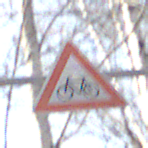
Verkehrszeichen: RadverkehrRechts
Umgebung: Outdoor, Nature
Tageszeit: MorningAfternoon
Wetter: Clear
Licht: Natural
Jahreszeit: Winter
Kontrast: HighContrast